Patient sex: F
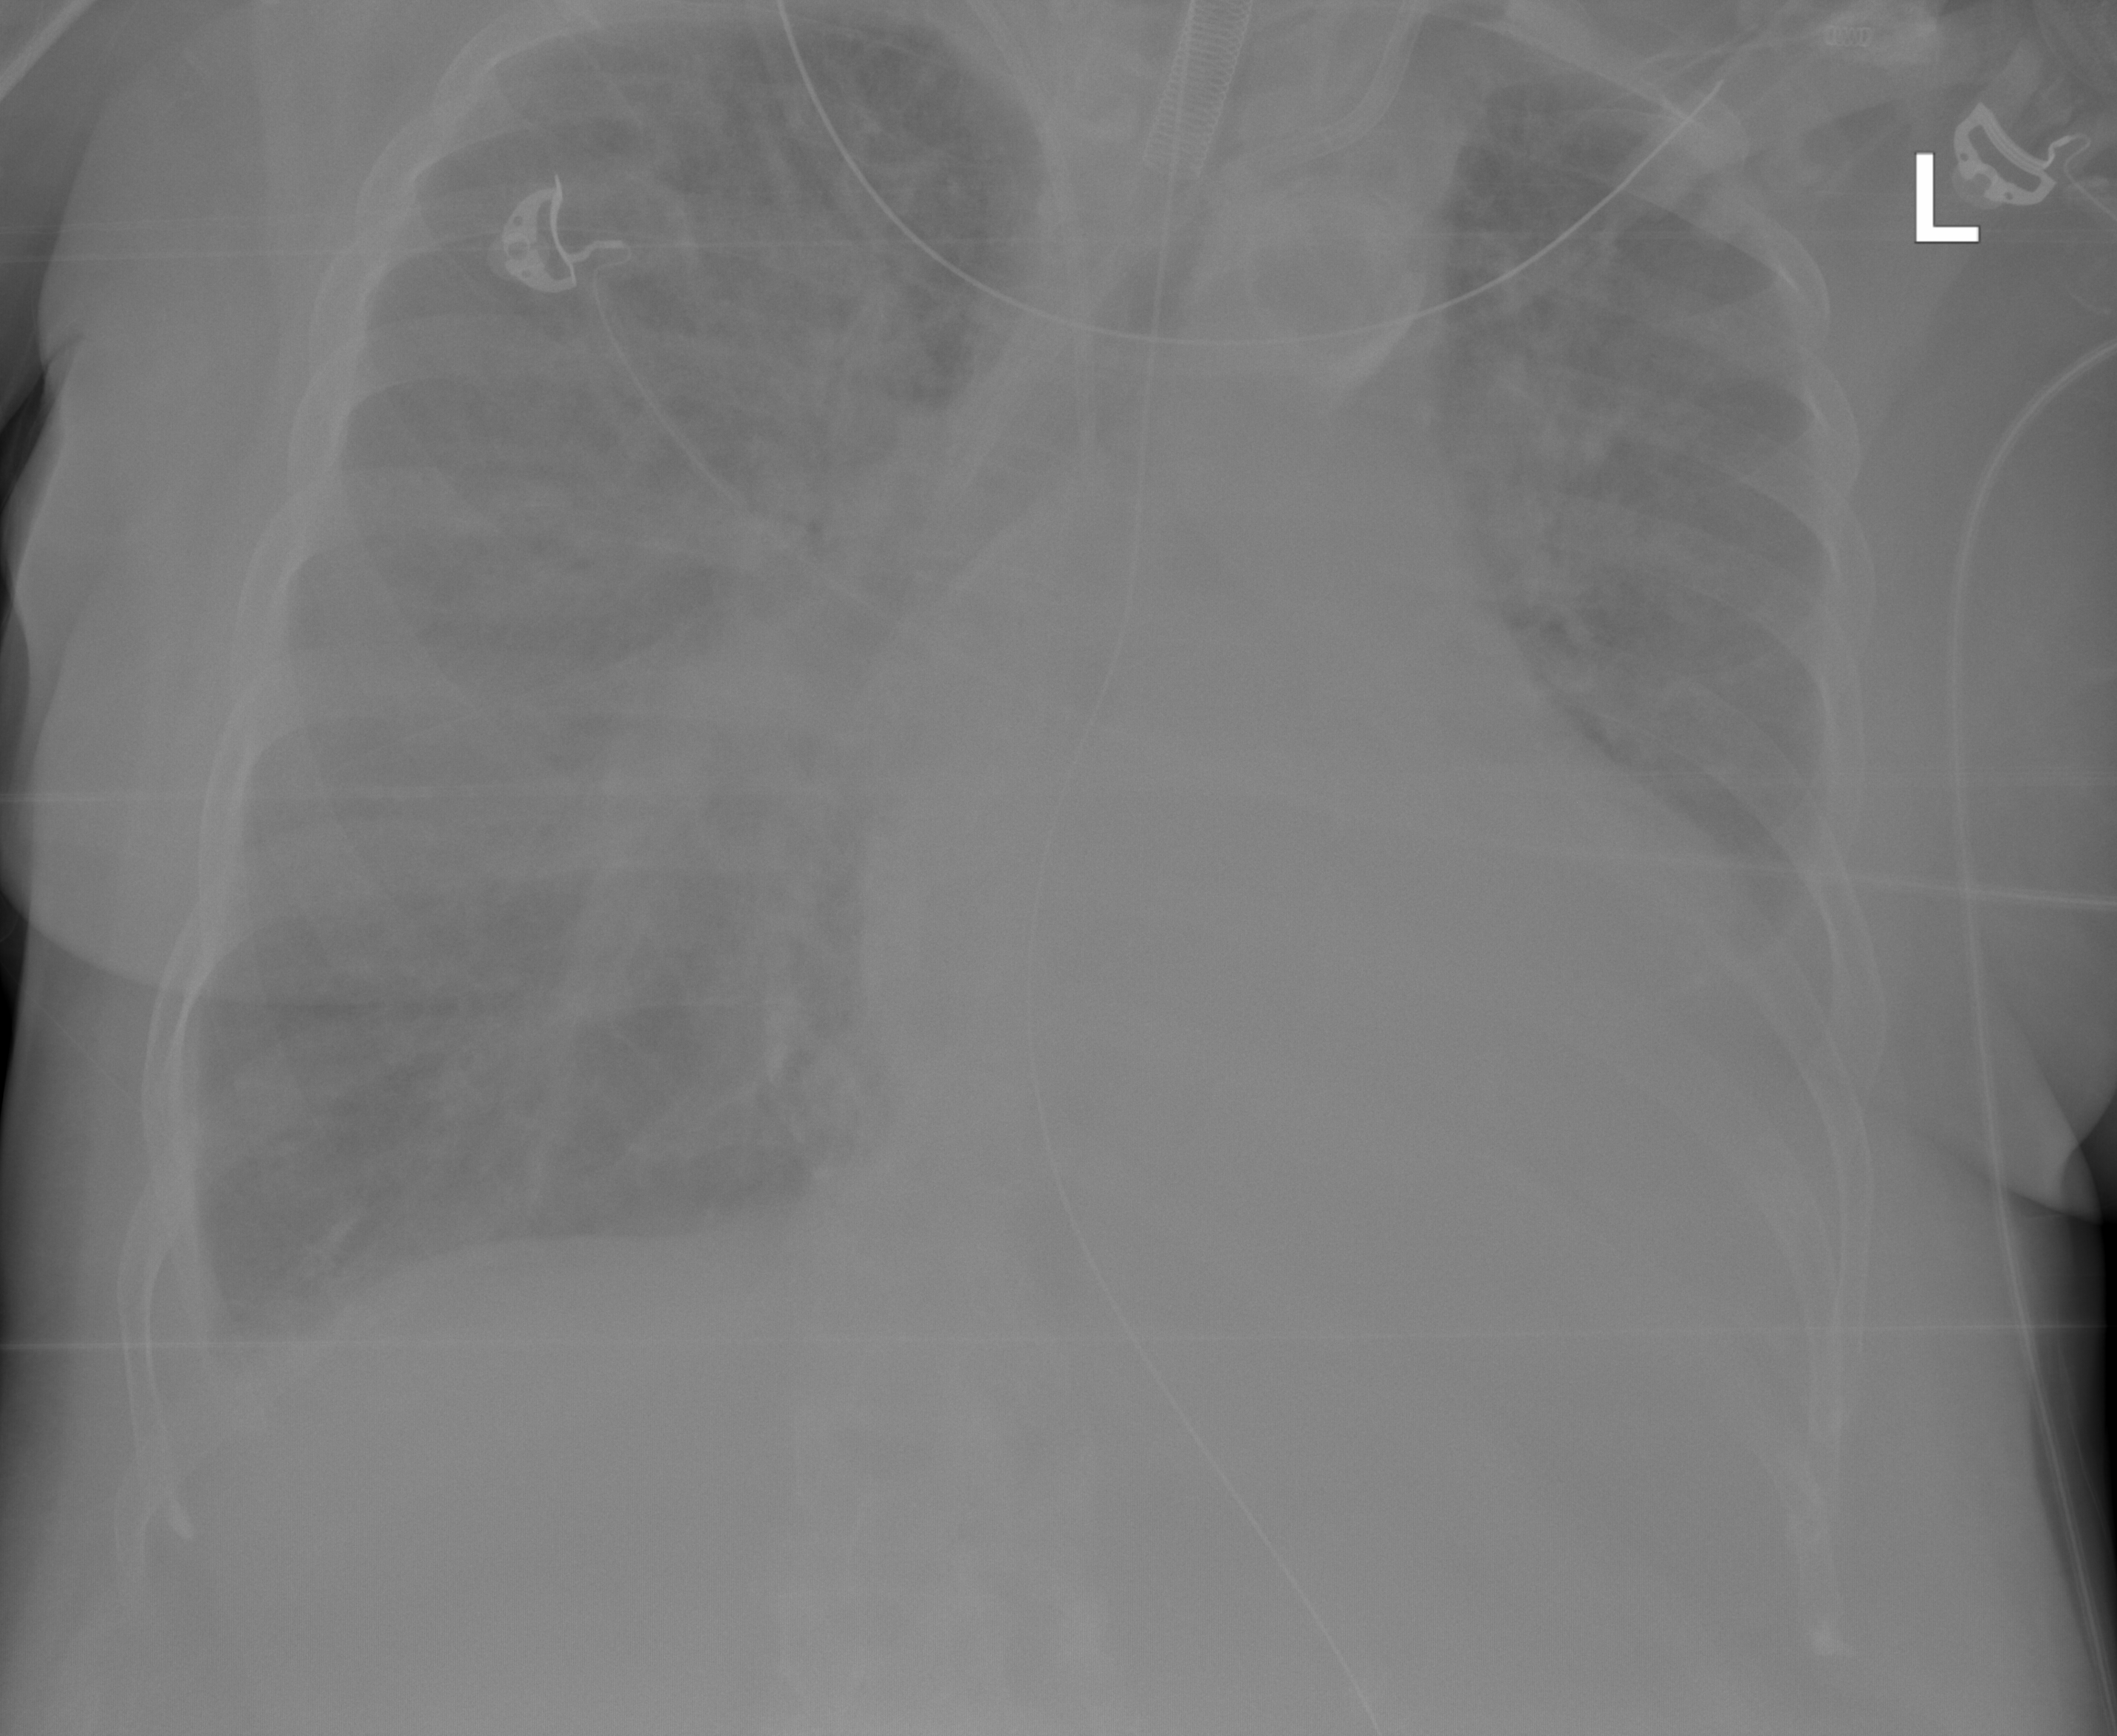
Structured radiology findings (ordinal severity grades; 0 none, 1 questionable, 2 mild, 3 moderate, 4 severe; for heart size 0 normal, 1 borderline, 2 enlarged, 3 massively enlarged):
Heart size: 2
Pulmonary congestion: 3
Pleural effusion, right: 0
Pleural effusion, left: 2
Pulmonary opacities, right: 2
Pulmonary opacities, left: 0
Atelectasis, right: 2
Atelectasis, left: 2